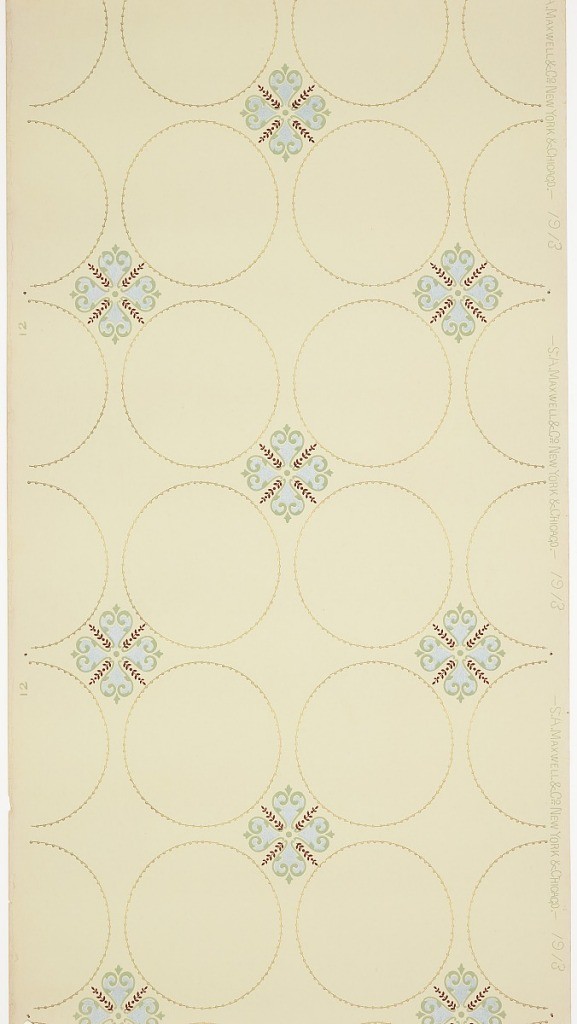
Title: Ceiling paper
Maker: Maxwell & Co., S.A., Chicago, Illinois, USA
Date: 1905–1915
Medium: Machine-printed paper, liquid mica
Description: Colorful fleurons set between four large circles consisting of a line connecting small dots. Printed in light green, maroon, blue liquid mica and gold mica on a pale green ground. Printed in selvedge: "S.A. Maxwell & Co. New York & Chicago.-" Pattern number "1913" ; "12".